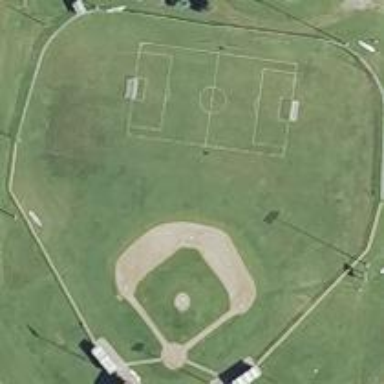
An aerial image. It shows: Baseball pitch for leisure and sports activities.